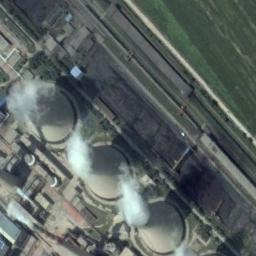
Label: thermal_power_station